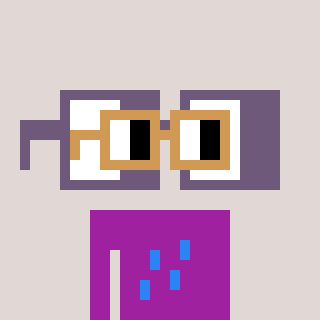
a pixel art character with square brown glasses, a glasses-shaped head and a magenta-colored body on a warm background